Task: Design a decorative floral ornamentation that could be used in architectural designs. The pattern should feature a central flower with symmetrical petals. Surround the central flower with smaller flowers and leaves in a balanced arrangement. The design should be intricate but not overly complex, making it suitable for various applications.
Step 1058:
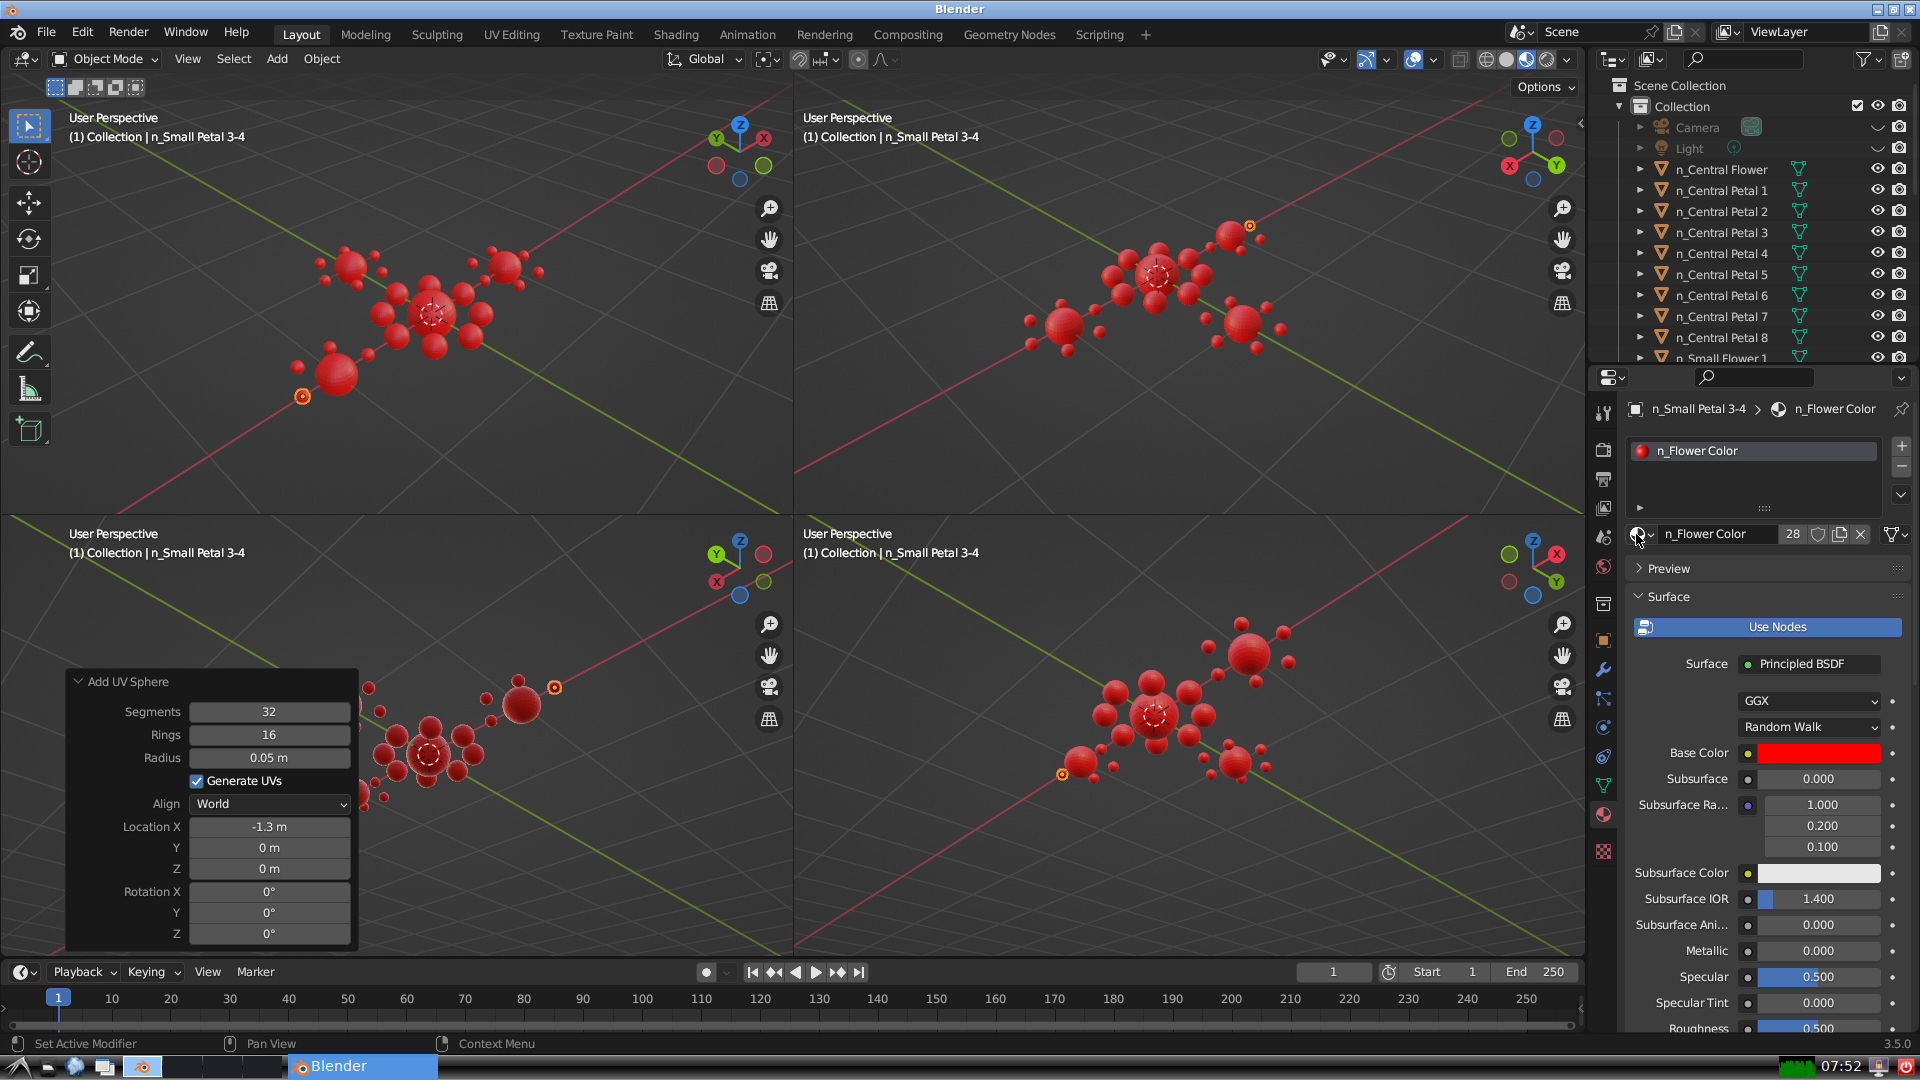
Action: {"mouse_move": [278, 58]}